Question: I have a datagridview and need of context menu.
When i right-click on cell () - context menu shows..
But in wrong place.
Can't understand why
here is the code:
'''
ContextMenu m = new ContextMenu();
m.Show(ServersTable, new Point(Cursor.Position.X, Cursor.Position.Y));
'''

That stuff really annoys me!
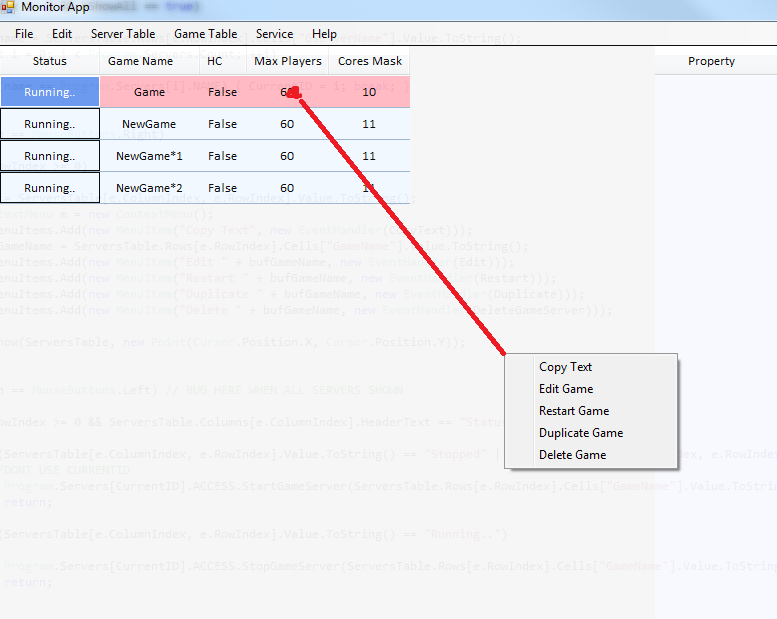
Answer: Just translate the point to the grid:
'''
m.Show(ServersTable, ServersTable.PointToClient(
new Point(Cursor.Position.X, Cursor.Position.Y)));
'''